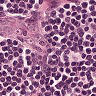
Metastatic tissue present: no